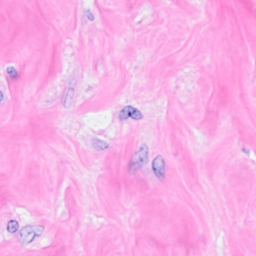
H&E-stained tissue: Breast